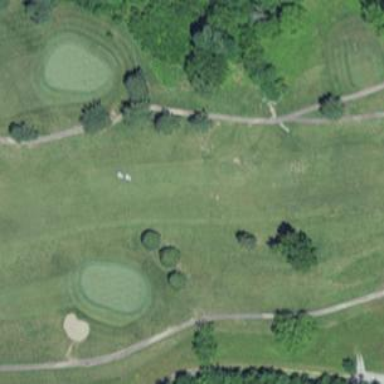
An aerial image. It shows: Golf hole.